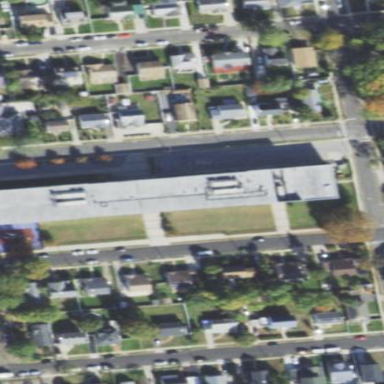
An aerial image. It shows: School.